Question: I have this table:

How to get the C column corresponding values according to B columns?
Let's say, Now I have 'red', How to get 'bear' value? I have 'dog', how to get 'snake'?
I would like a in-built method not by counting.
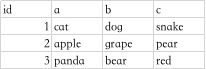
Answer: Create the following :
'''
s = pd.Series(df.c.tolist(), index=df.b)
'''
For your case it is:
'''
b
dog snake
grape pear
bear red
dtype: object
'''
As you can see,
- -
Then, when you run e.g.: 's['dog']' the result is ''snake''.
You retrieve a value from this (containing values from column),
indexing it with a value from column.
Or, if you need a more general mechanism, create a with
index taken from column:
'''
df2 = df.set_index('b')
'''
For your data, the result is:
'''
a c
b
dog cat snake
grape apple pear
bear panda red
'''
Then you can use , e.g. calling 'df2.loc['dog', 'c']'
will get ''snake'' (but you can also pass another column name).